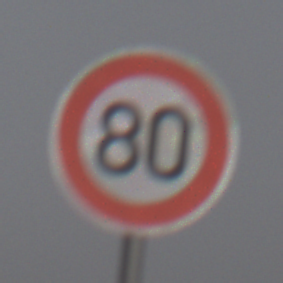
Verkehrszeichen: Geschwindigkeit80
Umgebung: Outdoor, Nature
Tageszeit: MorningAfternoon
Wetter: PartlyCloudy
Licht: Natural
Jahreszeit: NotSpecified
Kontrast: MediumContrast